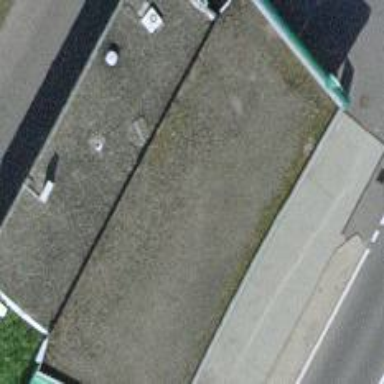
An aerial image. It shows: Building that serves as fuel station.